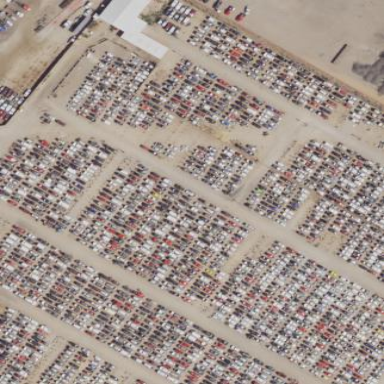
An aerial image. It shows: Scrap yard located in industrial area.